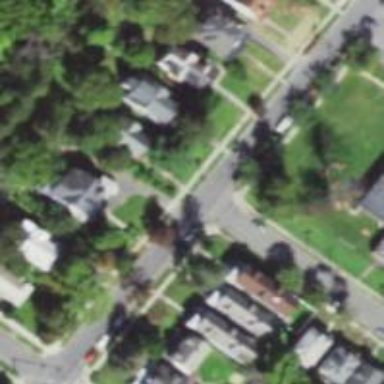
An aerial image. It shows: Residential road.